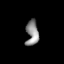
Tissue: lung
Cell type: Endothelial cells
Senescence score: 0.584
Nuclear area (px): 310
Mean DAPI intensity: 139.016